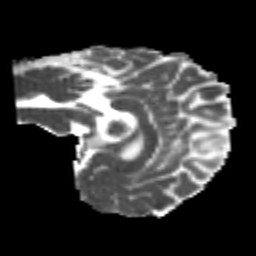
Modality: MD
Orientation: sagittal
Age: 25
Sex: male
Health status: healthy
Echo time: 0.074 s